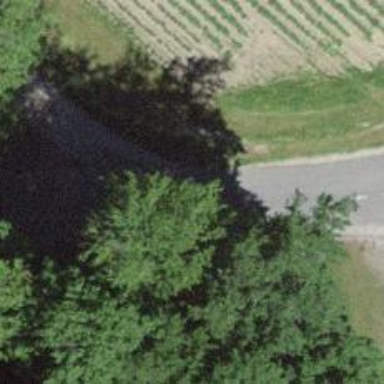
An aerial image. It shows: Unclassified road with asphalt surface.